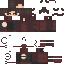
A female human skin with dark skin, wearing brown long hair dressed in a black hoodie and black pants, featuring a closed mouth.